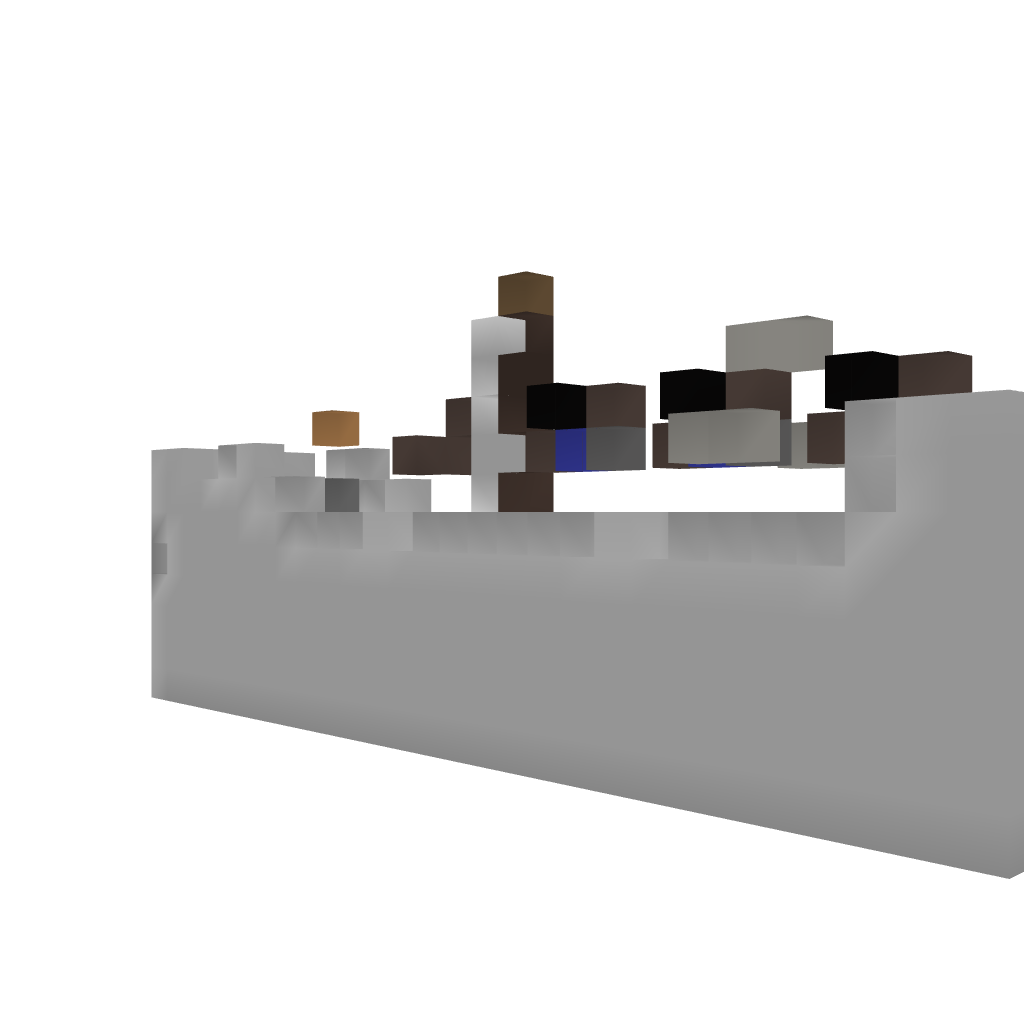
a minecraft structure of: Functional Mini Submarine